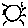
Label: sun